Aerial crown-view tile of a tropical tree (Barro Colorado Island, Panama), acquired 20250414:
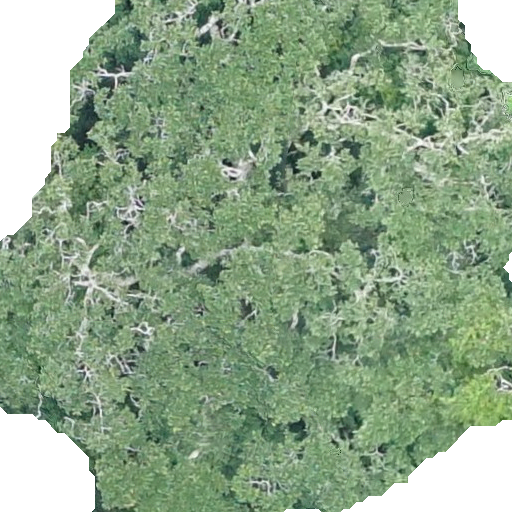
Species: Ficus insipida
GBIF accepted scientific name: Ficus insipida
Crown area: 424.326 m²